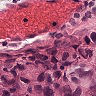
Metastatic tissue present: yes